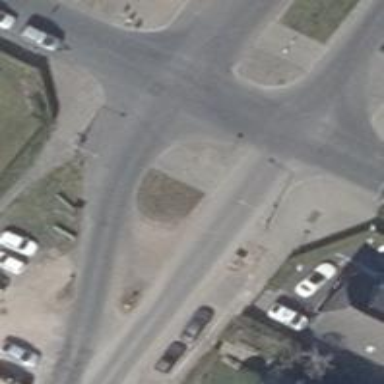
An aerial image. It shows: Unmarked crossing with pedestrian island.